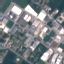
Label: Industrial